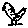
Label: bird